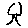
Label: tree